Question: Im creating an application. I need to use a multi select list for tabular form.
Below is a screen shot of the tabular form.

In this i created a multi select list, using
Soon after "Asign users" is clicked, It goes to another page where User names are selected, and inserted into the table and an id is generated using trigger.
and that id is shown up in the tabular form.
Now for that there will be a set of user ids which are assigned in that new screen,
meaning.. a process has 1 assignment id.. which has many user name assigned.
Now I need to show the users for each process in the corresponding multi select list, just for display purpose.
In order to do that, we need to call an LOV, I created an LOV named "USERNAME" called in this.
HTMLDB_ITEM.SELECT_LIST_FROM_LOV_XL(9,' ','','multiple size = "3"')
Now the problem is I couldnt create a dynamic LOV by that way.
Can anyone help me out of this?
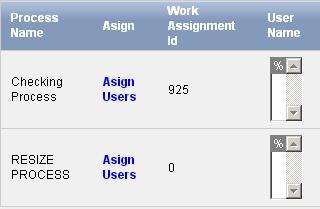
Answer: Instead of using SELECT_LIST_FROM_LOV you could use <URL>.
From the example:
'''
SELECT APEX_ITEM.SELECT_LIST_FROM_QUERY(3,job,'SELECT DISTINCT job FROM emp')job
FROM emp
'''
So you could use (for example)
'''
SELECT APEX_ITEM.SELECT_LIST_FROM_QUERY(3,job,'SELECT username FROM work_user_assignments WHERE assignment_id = '||id) users
from x
'''